Field crop: maize
Growth stage: 2
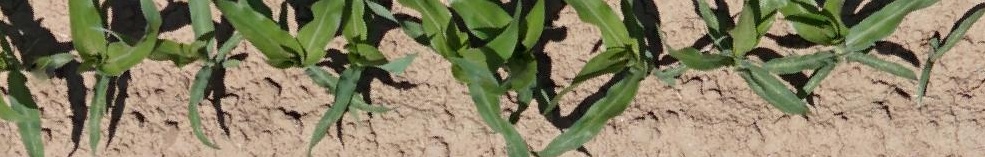
Species: maize